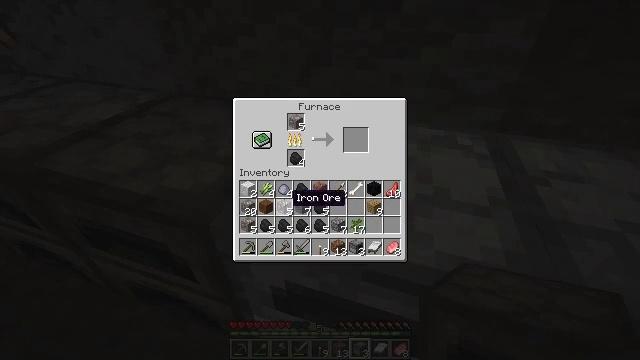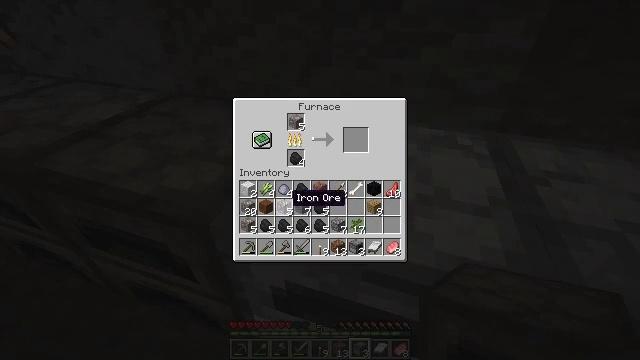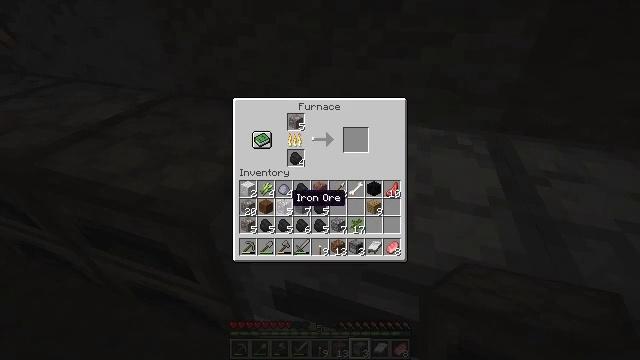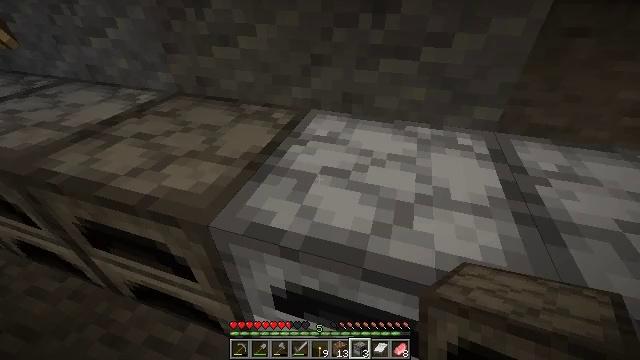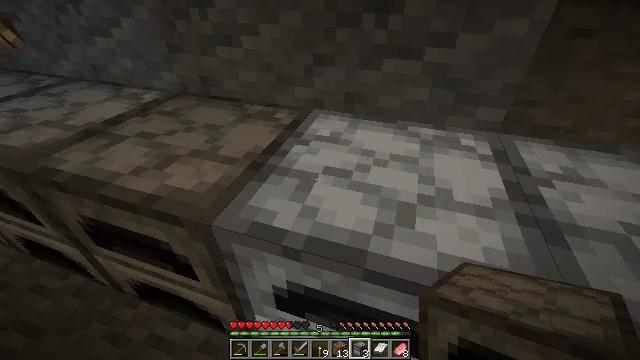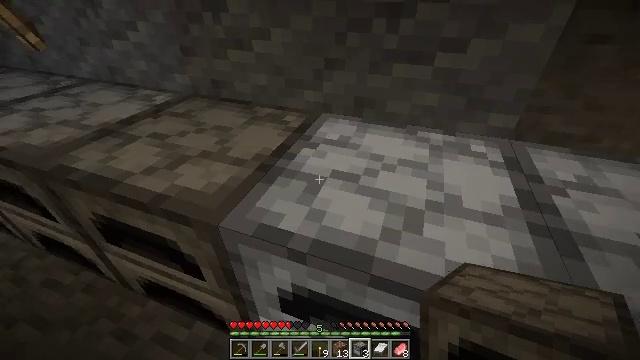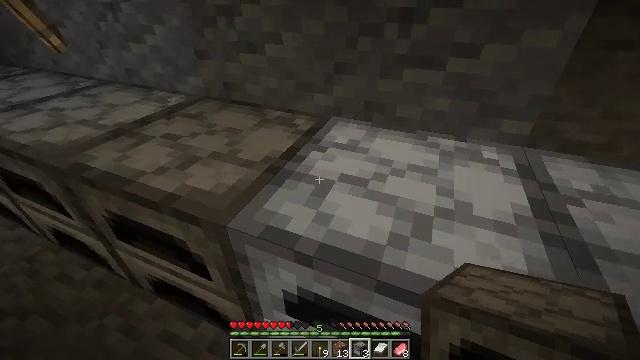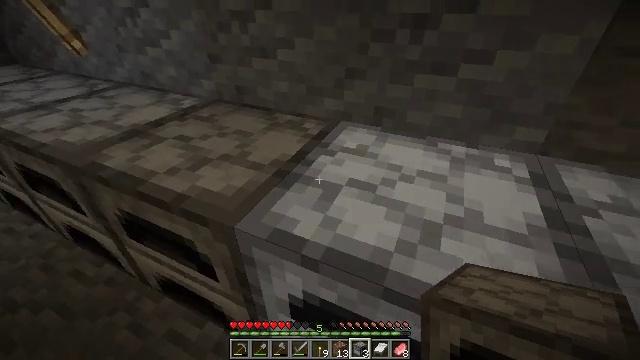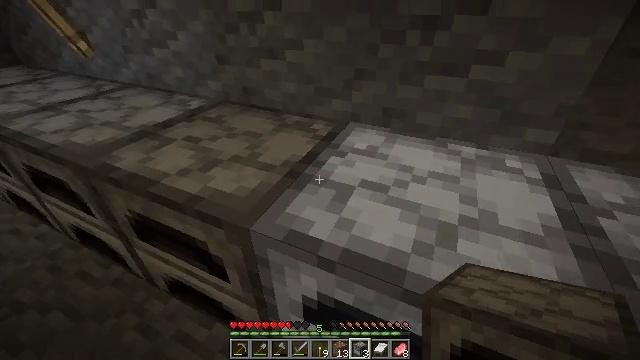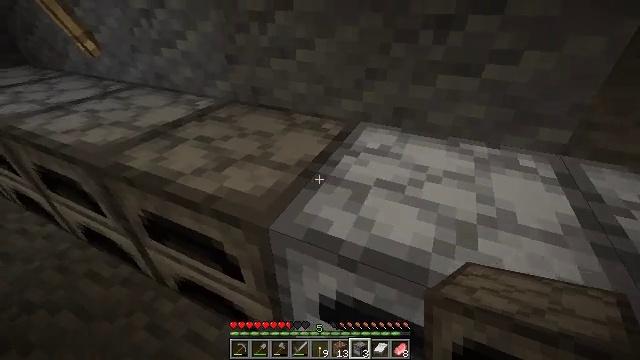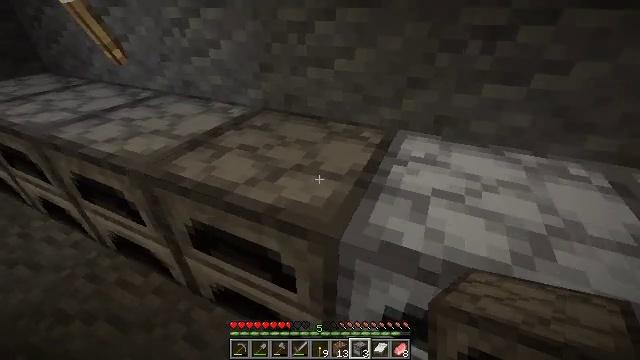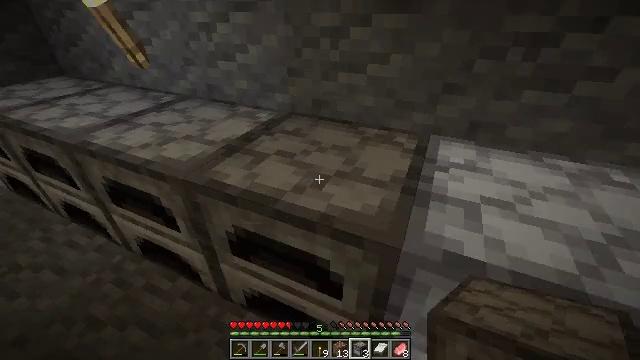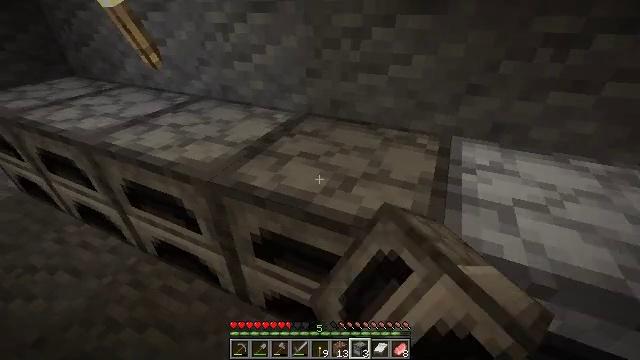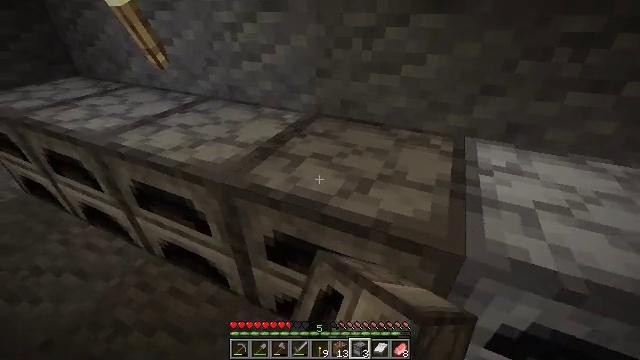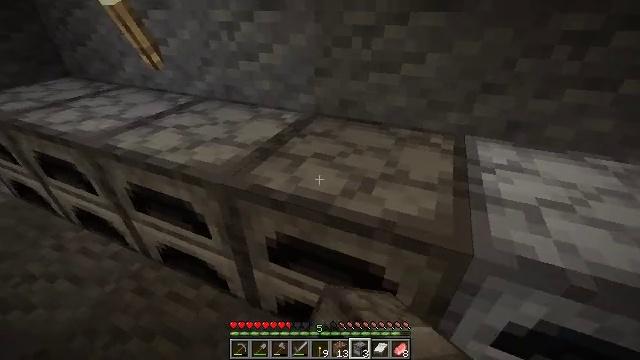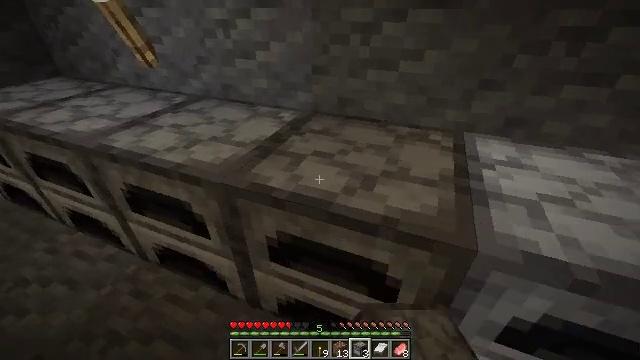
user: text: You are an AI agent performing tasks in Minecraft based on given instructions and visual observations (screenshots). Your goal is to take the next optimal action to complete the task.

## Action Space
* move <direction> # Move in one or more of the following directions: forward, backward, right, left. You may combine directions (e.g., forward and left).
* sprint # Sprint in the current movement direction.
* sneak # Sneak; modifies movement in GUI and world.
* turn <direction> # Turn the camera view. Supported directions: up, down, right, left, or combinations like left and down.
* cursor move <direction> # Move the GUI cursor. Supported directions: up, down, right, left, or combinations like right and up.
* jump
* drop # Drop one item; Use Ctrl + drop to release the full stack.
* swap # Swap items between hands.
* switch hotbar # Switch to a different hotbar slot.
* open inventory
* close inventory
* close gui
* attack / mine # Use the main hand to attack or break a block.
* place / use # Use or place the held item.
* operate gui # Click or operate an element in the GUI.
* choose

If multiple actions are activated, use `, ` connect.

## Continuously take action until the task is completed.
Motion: motion action
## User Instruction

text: Drop a sugar cane.
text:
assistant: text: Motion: no_op
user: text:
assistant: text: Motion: no_op
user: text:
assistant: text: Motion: no_op
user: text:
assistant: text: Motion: close gui
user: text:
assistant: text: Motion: turn left
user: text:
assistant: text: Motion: turn left
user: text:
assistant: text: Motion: turn left
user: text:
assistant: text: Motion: move left
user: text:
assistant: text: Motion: move left
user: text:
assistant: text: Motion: move left, turn up
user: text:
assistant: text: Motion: move left, use / place
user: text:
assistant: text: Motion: use / place
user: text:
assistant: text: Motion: use / place
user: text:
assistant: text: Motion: turn right
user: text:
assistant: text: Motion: turn right
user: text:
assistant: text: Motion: open gui
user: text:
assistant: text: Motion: no_op
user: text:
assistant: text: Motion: no_op
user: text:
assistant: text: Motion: no_op
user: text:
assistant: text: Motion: no_op
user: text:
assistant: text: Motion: no_op
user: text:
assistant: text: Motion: no_op
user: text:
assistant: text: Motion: sneak
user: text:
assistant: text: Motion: sneak, cursor move left
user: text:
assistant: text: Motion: sneak, cursor move left
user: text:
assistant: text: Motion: sneak
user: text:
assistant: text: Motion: sneak
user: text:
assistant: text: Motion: sneak
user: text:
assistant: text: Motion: sneak, cursor move up
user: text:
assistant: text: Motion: sneak, cursor move up